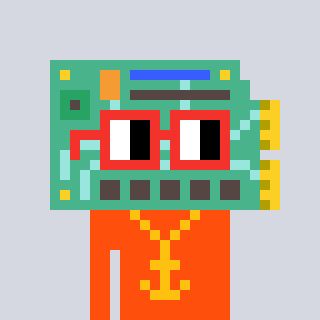
a pixel art character with square red glasses, a chipboard-shaped head and a orange-colored body on a cool background